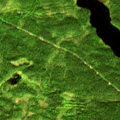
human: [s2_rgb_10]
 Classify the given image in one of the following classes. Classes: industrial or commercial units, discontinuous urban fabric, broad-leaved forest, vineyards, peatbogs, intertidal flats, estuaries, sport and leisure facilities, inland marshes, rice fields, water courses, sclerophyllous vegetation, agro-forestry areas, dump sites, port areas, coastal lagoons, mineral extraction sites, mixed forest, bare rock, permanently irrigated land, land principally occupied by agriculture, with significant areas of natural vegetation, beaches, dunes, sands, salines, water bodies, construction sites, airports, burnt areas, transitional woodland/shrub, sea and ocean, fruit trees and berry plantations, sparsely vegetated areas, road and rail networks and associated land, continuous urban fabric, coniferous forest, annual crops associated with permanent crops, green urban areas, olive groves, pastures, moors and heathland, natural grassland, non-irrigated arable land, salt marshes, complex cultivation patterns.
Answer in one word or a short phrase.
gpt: coniferous forest, transitional woodland/shrub, water bodies